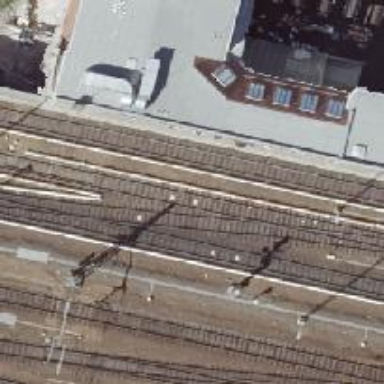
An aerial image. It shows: Siding service track on embankment. The electrified light rail track runs along the embankment.